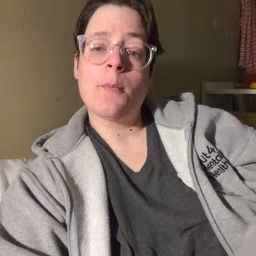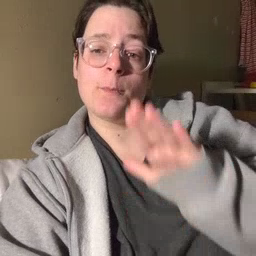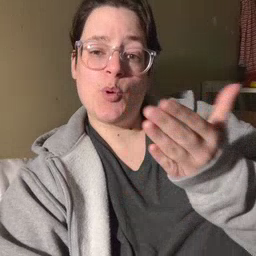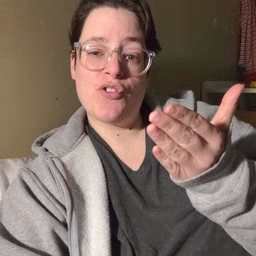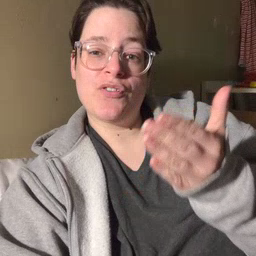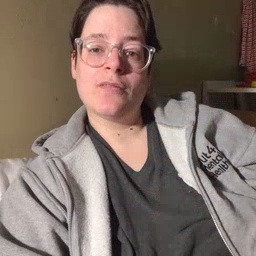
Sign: book